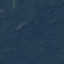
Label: Forest